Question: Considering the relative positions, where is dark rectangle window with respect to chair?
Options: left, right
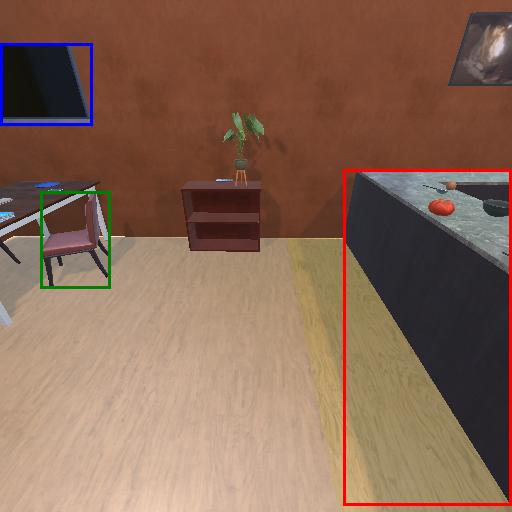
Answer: left